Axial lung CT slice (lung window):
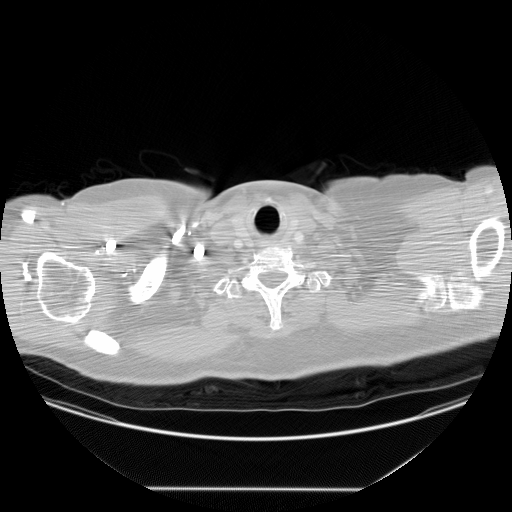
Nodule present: no